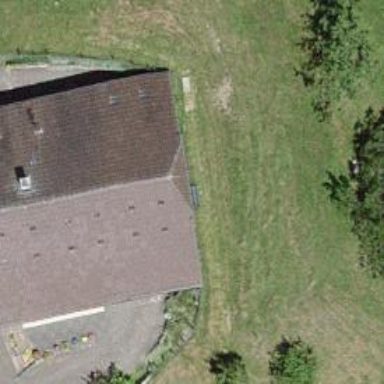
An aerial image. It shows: Farm building.